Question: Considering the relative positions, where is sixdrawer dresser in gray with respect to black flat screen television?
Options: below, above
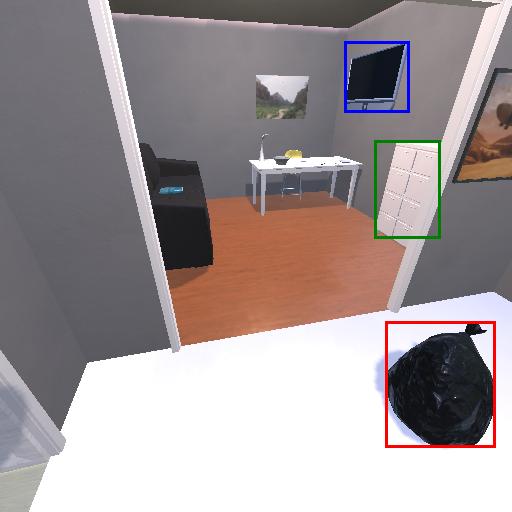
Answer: below